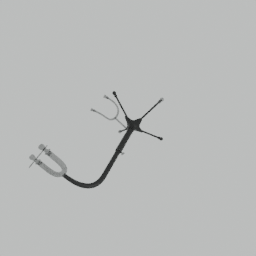
Label: tools